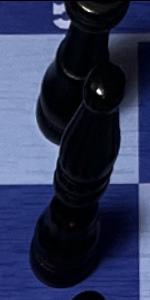
Label: Bishop_Black